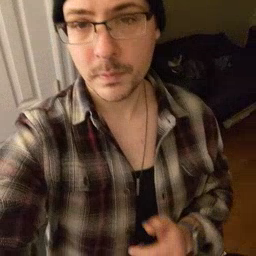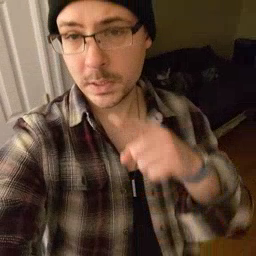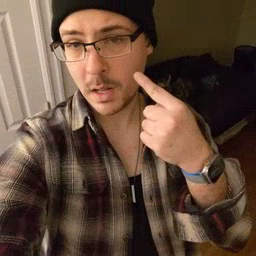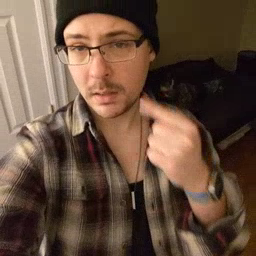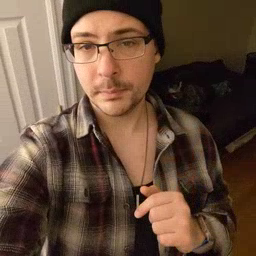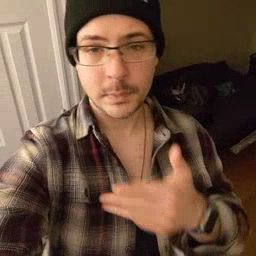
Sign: smile